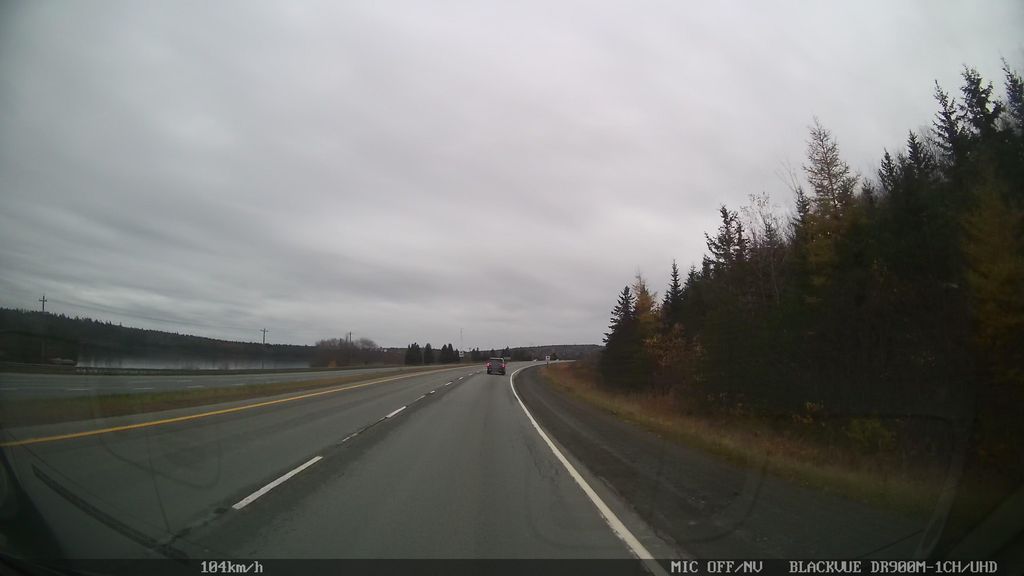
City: halifax